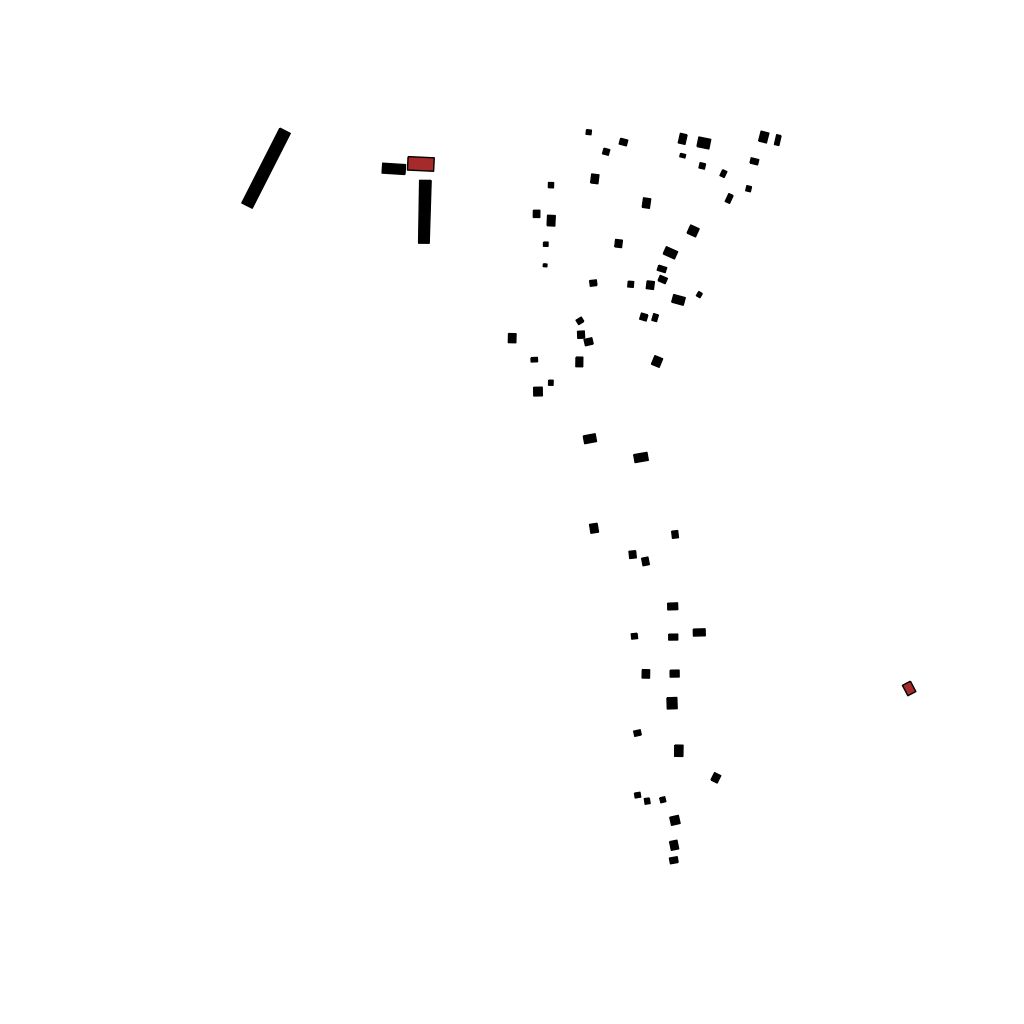
Tags: overhead vector_map, industrial, recreation, residential, special, high_rise, individual_rise, low_rise, density_1, Building, Facility, 1.0 km²